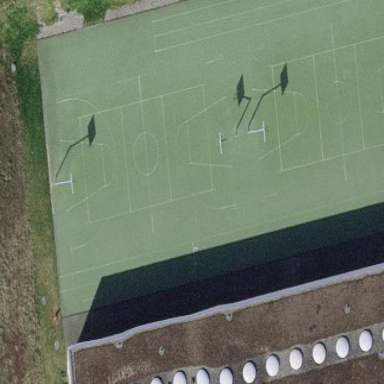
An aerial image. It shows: Basketball court located in leisure land pitch.